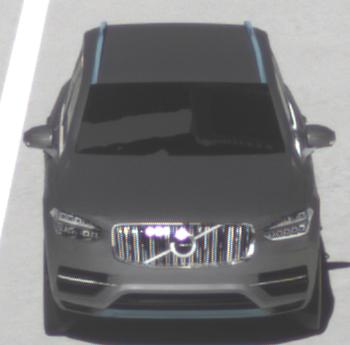
Make: Volvo
Model: XC90 B5
Detailed model: XC90 (L)
Model produced from: 2019/08
Model produced until: 2020/04
Doors: 5
Color: gray
Road condition: dry road
Daytime: morning or afternoon
Contrast: high contrast